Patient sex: M
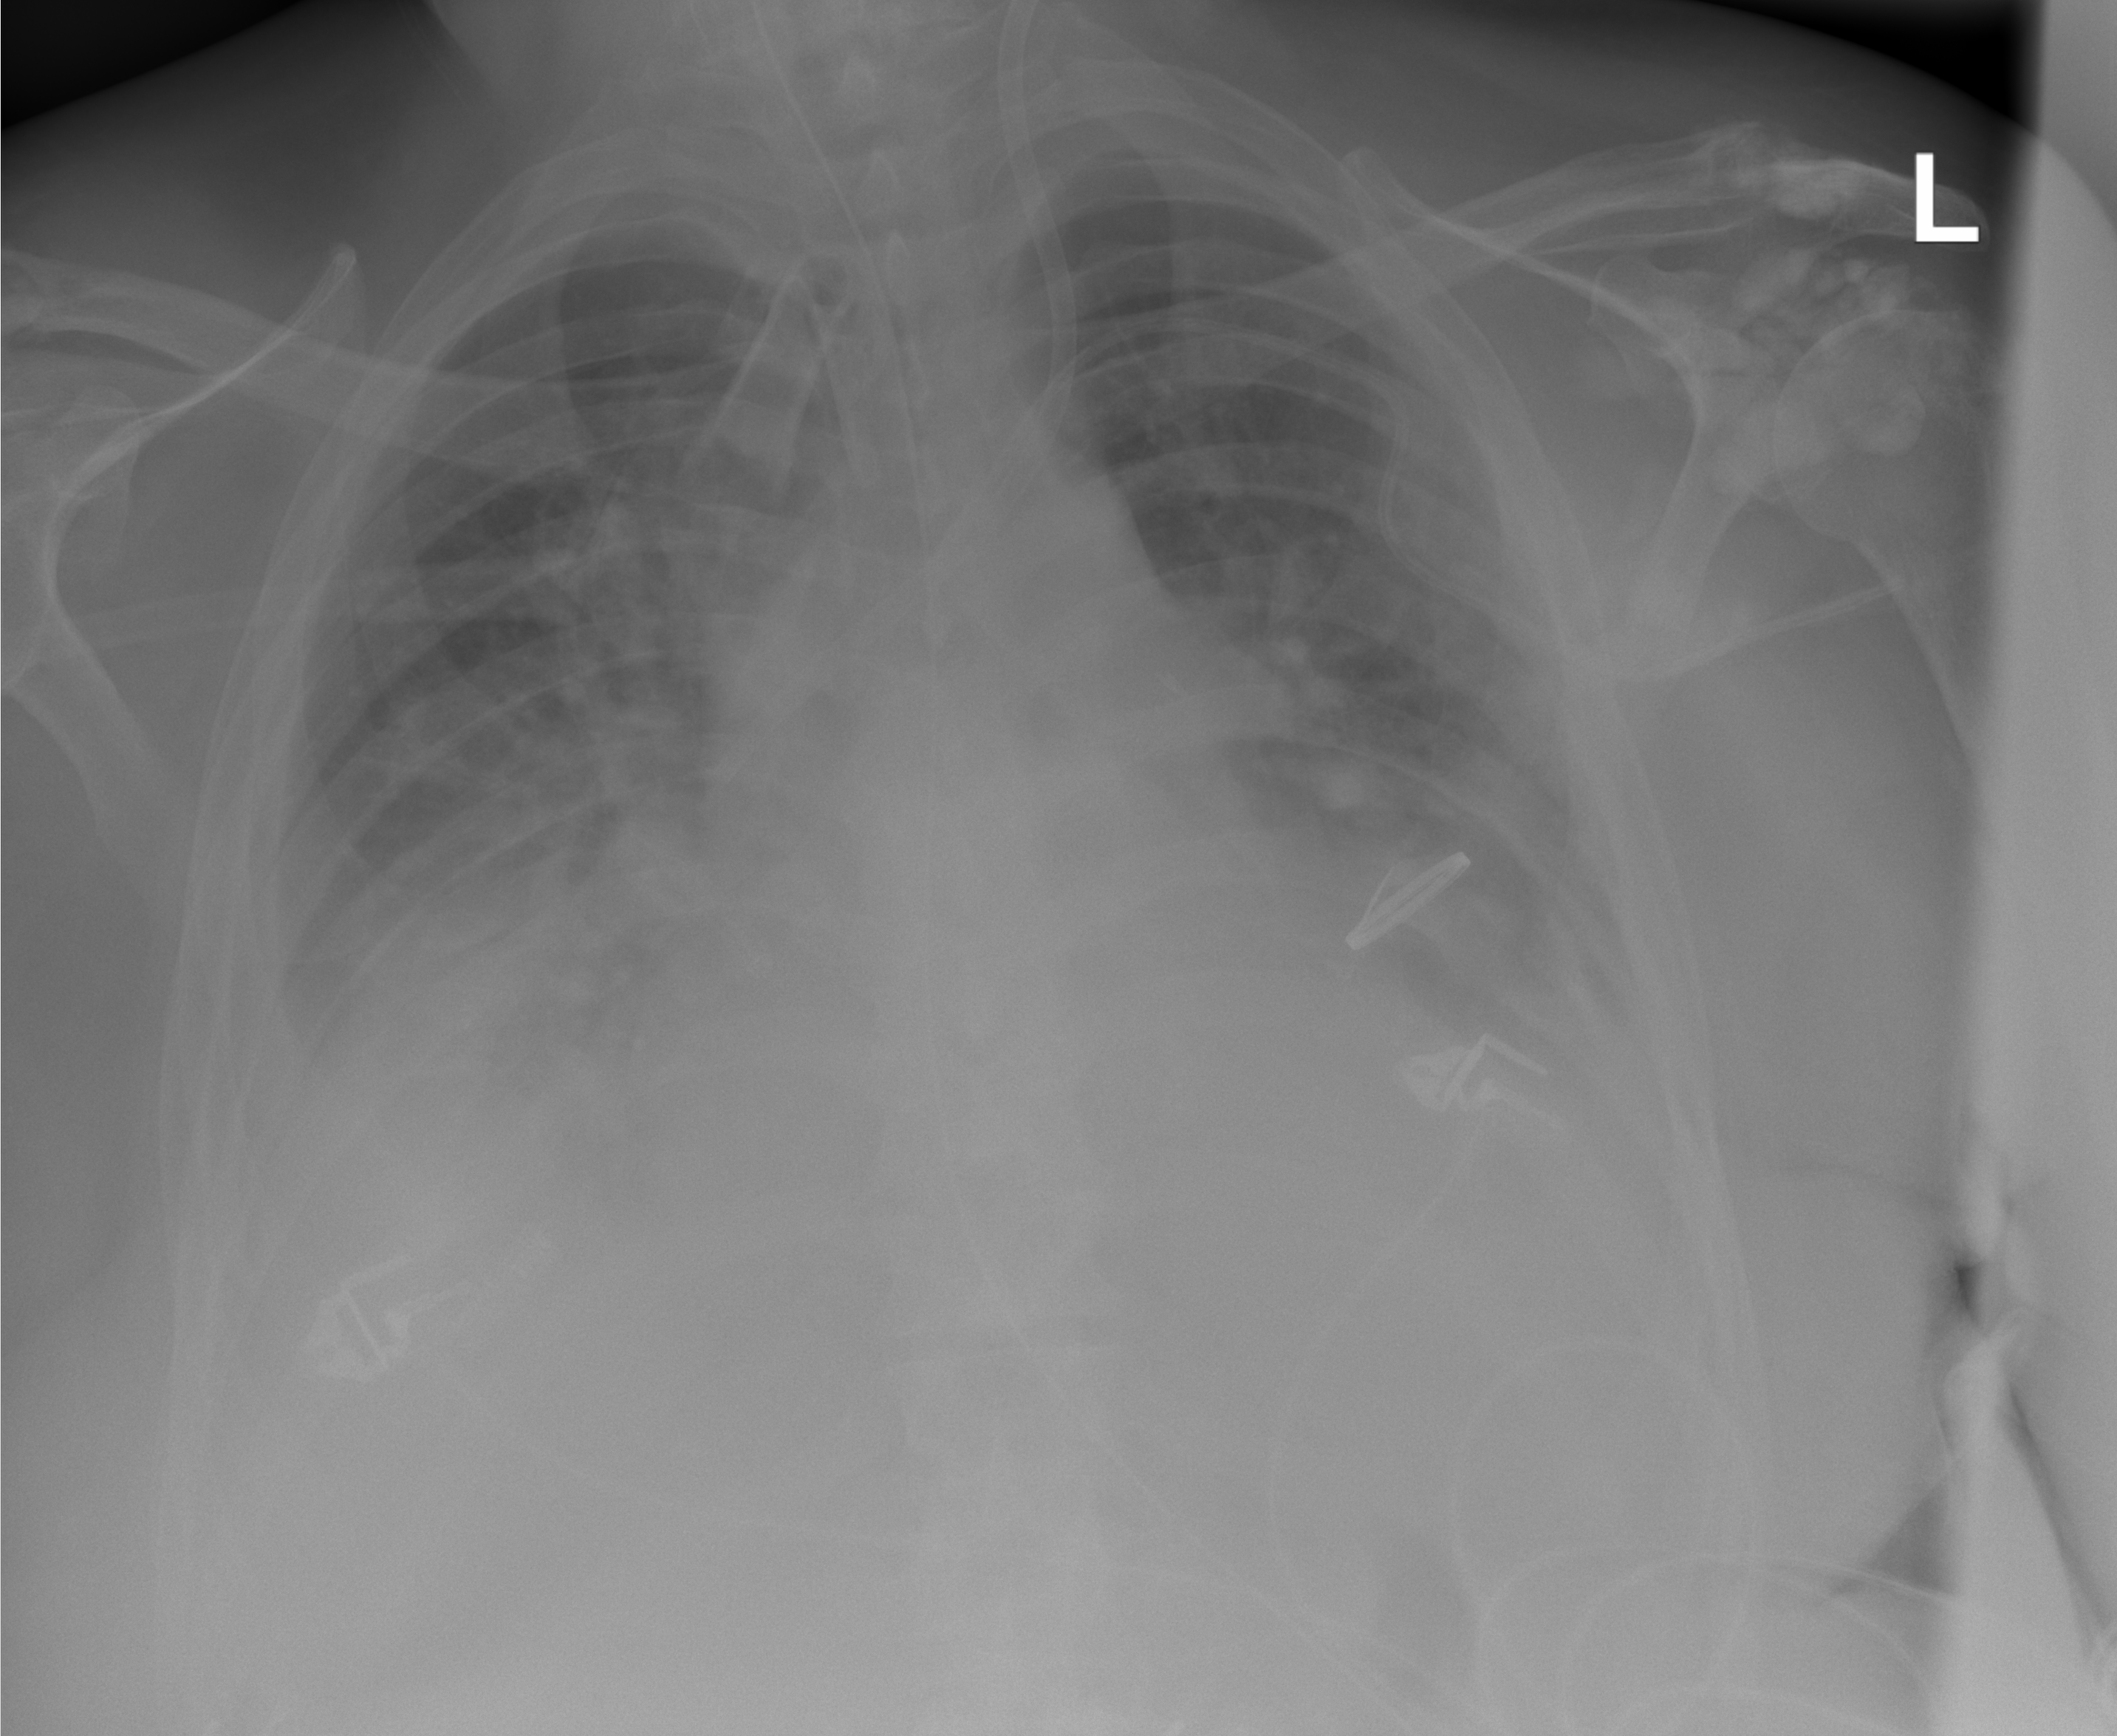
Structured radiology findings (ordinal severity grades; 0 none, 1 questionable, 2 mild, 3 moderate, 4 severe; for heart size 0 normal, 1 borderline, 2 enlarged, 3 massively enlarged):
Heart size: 2
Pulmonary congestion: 2
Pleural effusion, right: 2
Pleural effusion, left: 2
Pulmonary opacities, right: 2
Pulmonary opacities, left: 1
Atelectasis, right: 3
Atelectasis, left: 3